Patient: sex F, age 82
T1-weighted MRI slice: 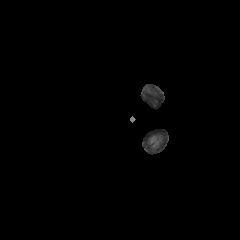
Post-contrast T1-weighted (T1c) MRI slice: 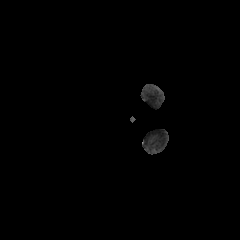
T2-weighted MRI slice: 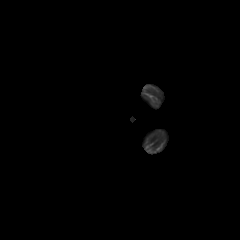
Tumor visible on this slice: no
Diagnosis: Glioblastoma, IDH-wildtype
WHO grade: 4